Field crop: maize
Growth stage: 1
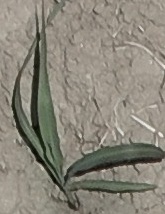
Species: sorghum